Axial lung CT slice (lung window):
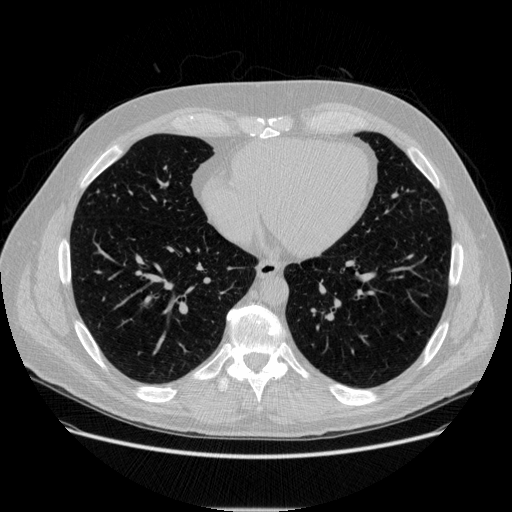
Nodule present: no